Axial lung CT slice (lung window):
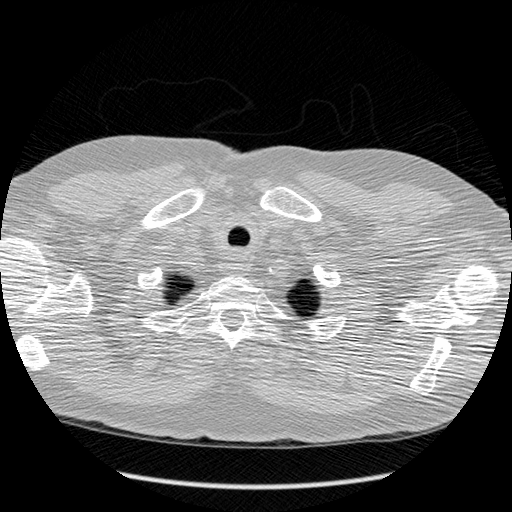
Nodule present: no